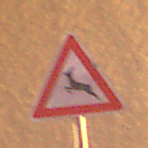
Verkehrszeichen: WildwechselRechts
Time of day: Night
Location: Outdoor (Urban)
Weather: Clear
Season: NotSpecified
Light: Artificial